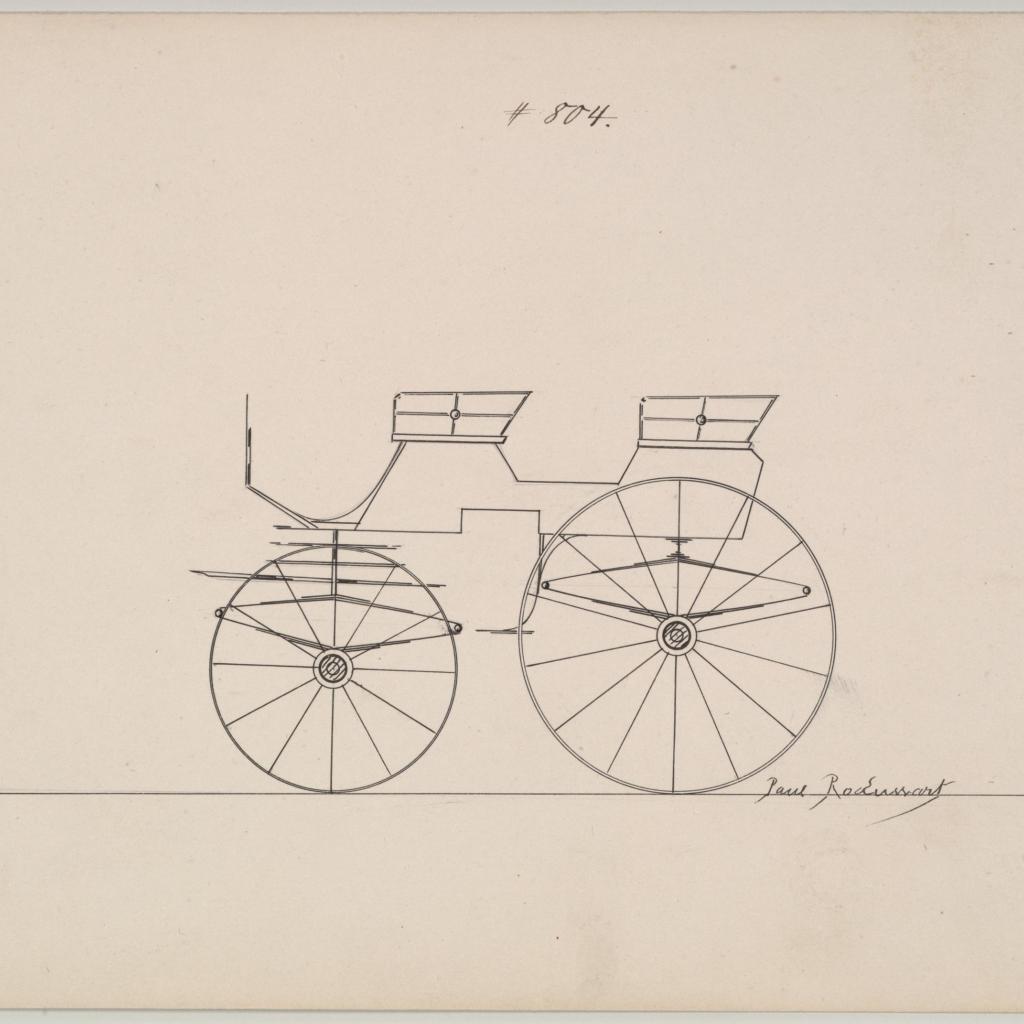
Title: Design for 4 seat Phaeton, no top, no. 804
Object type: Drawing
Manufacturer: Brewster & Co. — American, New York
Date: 1850–70
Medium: Pen and black ink
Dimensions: sheet: 6 1/2 x 10 in. (16.5 x 25.4 cm)
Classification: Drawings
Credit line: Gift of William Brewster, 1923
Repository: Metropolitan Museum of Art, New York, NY